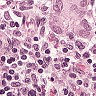
Metastatic tissue present: yes